Question: I have been working on a macro for the past week to automatically create charts in excel. I have gotten pretty far along with it (thanks in large part to help from this website and its users), but I am stuck on a seemingly insignificant step. For some reason my line with markers graph shows up with discolorations in it. What I mean by this is that the middle fill of the marker is the standard blue that excel defaults to. I think the issue lies with the [ .Visible = msoTrue] line but no matter how I manipulate the code, I cannot make my markers one solid color.
The code is below
'''
Sub DM1R_Graph()
Dim ws As Worksheet
For Each ws In Sheets
ws.Activate
If ws.Name <> "WSNs" Then
Dim sht As Worksheet
Dim xVals As Range, yVals As Range
Dim co As Shape, cht As Chart, s As Series
Set sht = ActiveSheet
Set co = sht.Shapes.AddChart()
Set cht = co.Chart
'remove any existing series
Do While cht.SeriesCollection.Count > 0
cht.SeriesCollection(1).Delete
Loop
cht.ChartType = xlLineMarkers
'get the extent of the XValues...
'below is the first Y axis entry (Oil)
'(change the 2nd offset number to get what you want)
Set xVals = sht.Range(sht.Range("B2"), sht.Cells(Rows.Count, "B").End(xlUp))
Set yVals = xVals.Offset(0, 2)
Set s = cht.SeriesCollection.NewSeries
s.XValues = xVals
s.Values = yVals
With s.Format.Fill
.Visible = msoTrue
.ForeColor.RGB = RGB(0, 176, 80)
.Transparency = 0
.Solid
End With
With s.Format.Line
.Visible = msoTrue
.ForeColor.RGB = RGB(0, 176, 80)
.Transparency = 0
End With
'below is the second y axis entry (Gas)
Set xVals = sht.Range(sht.Range("B2"), sht.Cells(Rows.Count, "B").End(xlUp))
Set yVals = xVals.Offset(0, 4)
Set s = cht.SeriesCollection.NewSeries
s.XValues = xVals
s.Values = yVals
With s.Format.Fill
.Visible = msoTrue
.ForeColor.RGB = RGB(255, 0, 0)
.Transparency = 0
.Solid
End With
With s.Format.Line
.Visible = msoTrue
.ForeColor.RGB = RGB(255, 0, 0)
.Transparency = 0
End With
'below is the third y axis entry (water)
Set xVals = sht.Range(sht.Range("B2"), sht.Cells(Rows.Count, "B").End(xlUp))
Set yVals = xVals.Offset(0, 5)
Set s = cht.SeriesCollection.NewSeries
s.XValues = xVals
s.Values = yVals
With s.Format.Fill
.Visible = msoTrue
.ForeColor.RGB = RGB(0, 176, 240)
.Transparency = 0
.Solid
End With
With s.Format.Line
.Visible = msoTrue
.ForeColor.RGB = RGB(0, 176, 240)
.Transparency = 0
End With
'end Y axis entries
cht.HasLegend = True
'below applies the legend names to be whatever are in parenthesis'
cht.Legend.Select
ActiveChart.SeriesCollection(1).Name = "Oil (BO)"
ActiveChart.SeriesCollection(2).Name = "Gas (MCF)"
ActiveChart.SeriesCollection(3).Name = "Water (BW)"
'below applies the data labels
cht.SeriesCollection(1).Select
cht.SeriesCollection(1).ApplyDataLabels
cht.SeriesCollection(2).Select
cht.SeriesCollection(2).ApplyDataLabels
cht.SeriesCollection(3).Select
cht.SeriesCollection(3).ApplyDataLabels
'below orients the datalabels to either above,below,right,or left
cht.SeriesCollection(1).Select
ActiveChart.SeriesCollection(1).DataLabels.Select
Selection.Position = xlLabelPositionRight
cht.SeriesCollection(2).Select
ActiveChart.SeriesCollection(2).DataLabels.Select
Selection.Position = xlLabelPositionAbove
cht.SeriesCollection(3).Select
ActiveChart.SeriesCollection(3).DataLabels.Select
Selection.Position = xlLabelPositionLeft
'below moves the chart
Dim iChart As Long
Dim lTop As Double
lTop = ActiveSheet.Range("Q10").Top
For iChart = 1 To ActiveSheet.ChartObjects.Count
ActiveSheet.ChartObjects(iChart).Top = lTop
ActiveSheet.ChartObjects(iChart).Left = ActiveSheet.Range("Q1").Left
lTop = lTop + ActiveSheet.ChartObjects(iChart).Height + ActiveSheet.Range("5:7").Height
Next
'below deals with the chart title
cht.SetElement (msoElementChartTitleAboveChart)
With cht.ChartTitle
.Text = sht.Name & Chr(10) & "Oil,Gas, and Water Production Through Well Life "
.Characters.Font.Size = 12
End With
'below adds a filter to one column. You cannot have more than 1 filter per sheet.
Columns("L:L").Select
Selection.AutoFilter
End If
Next ws
End Sub
'''
Below is a picture showing what I mean. You can see it obviously in the red series, but it also appears in the green and blue series as well.

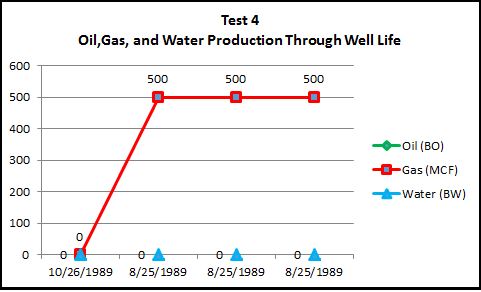
Answer: I believe you need to set the 'MarkerBackgroundColor' on the series.
'''
s.MarkerBackgroundColor = RGB(255, 0, 0)
'''